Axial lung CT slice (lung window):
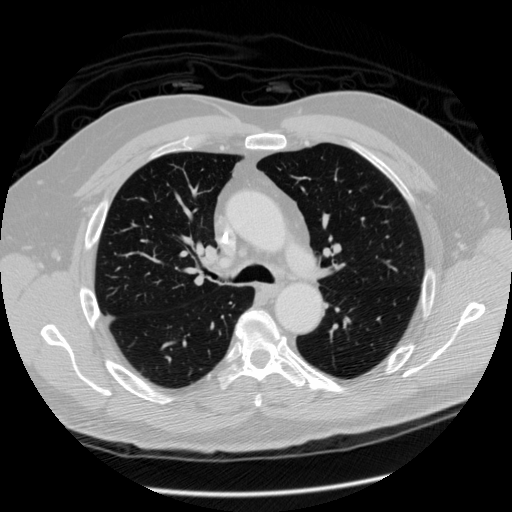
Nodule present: no